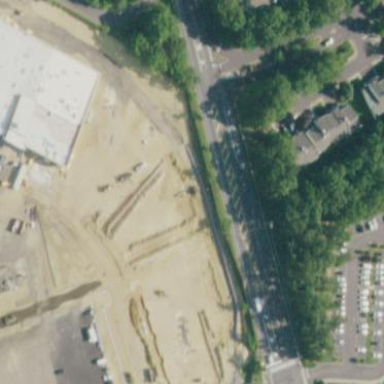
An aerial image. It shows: Retail building.